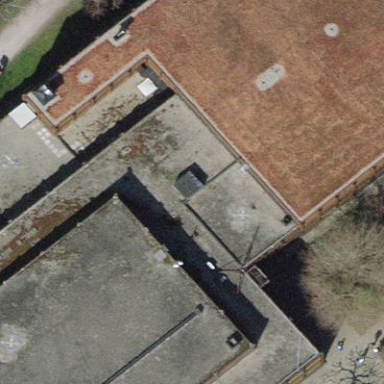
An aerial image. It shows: University building with flat roof made of gravel.